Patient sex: M
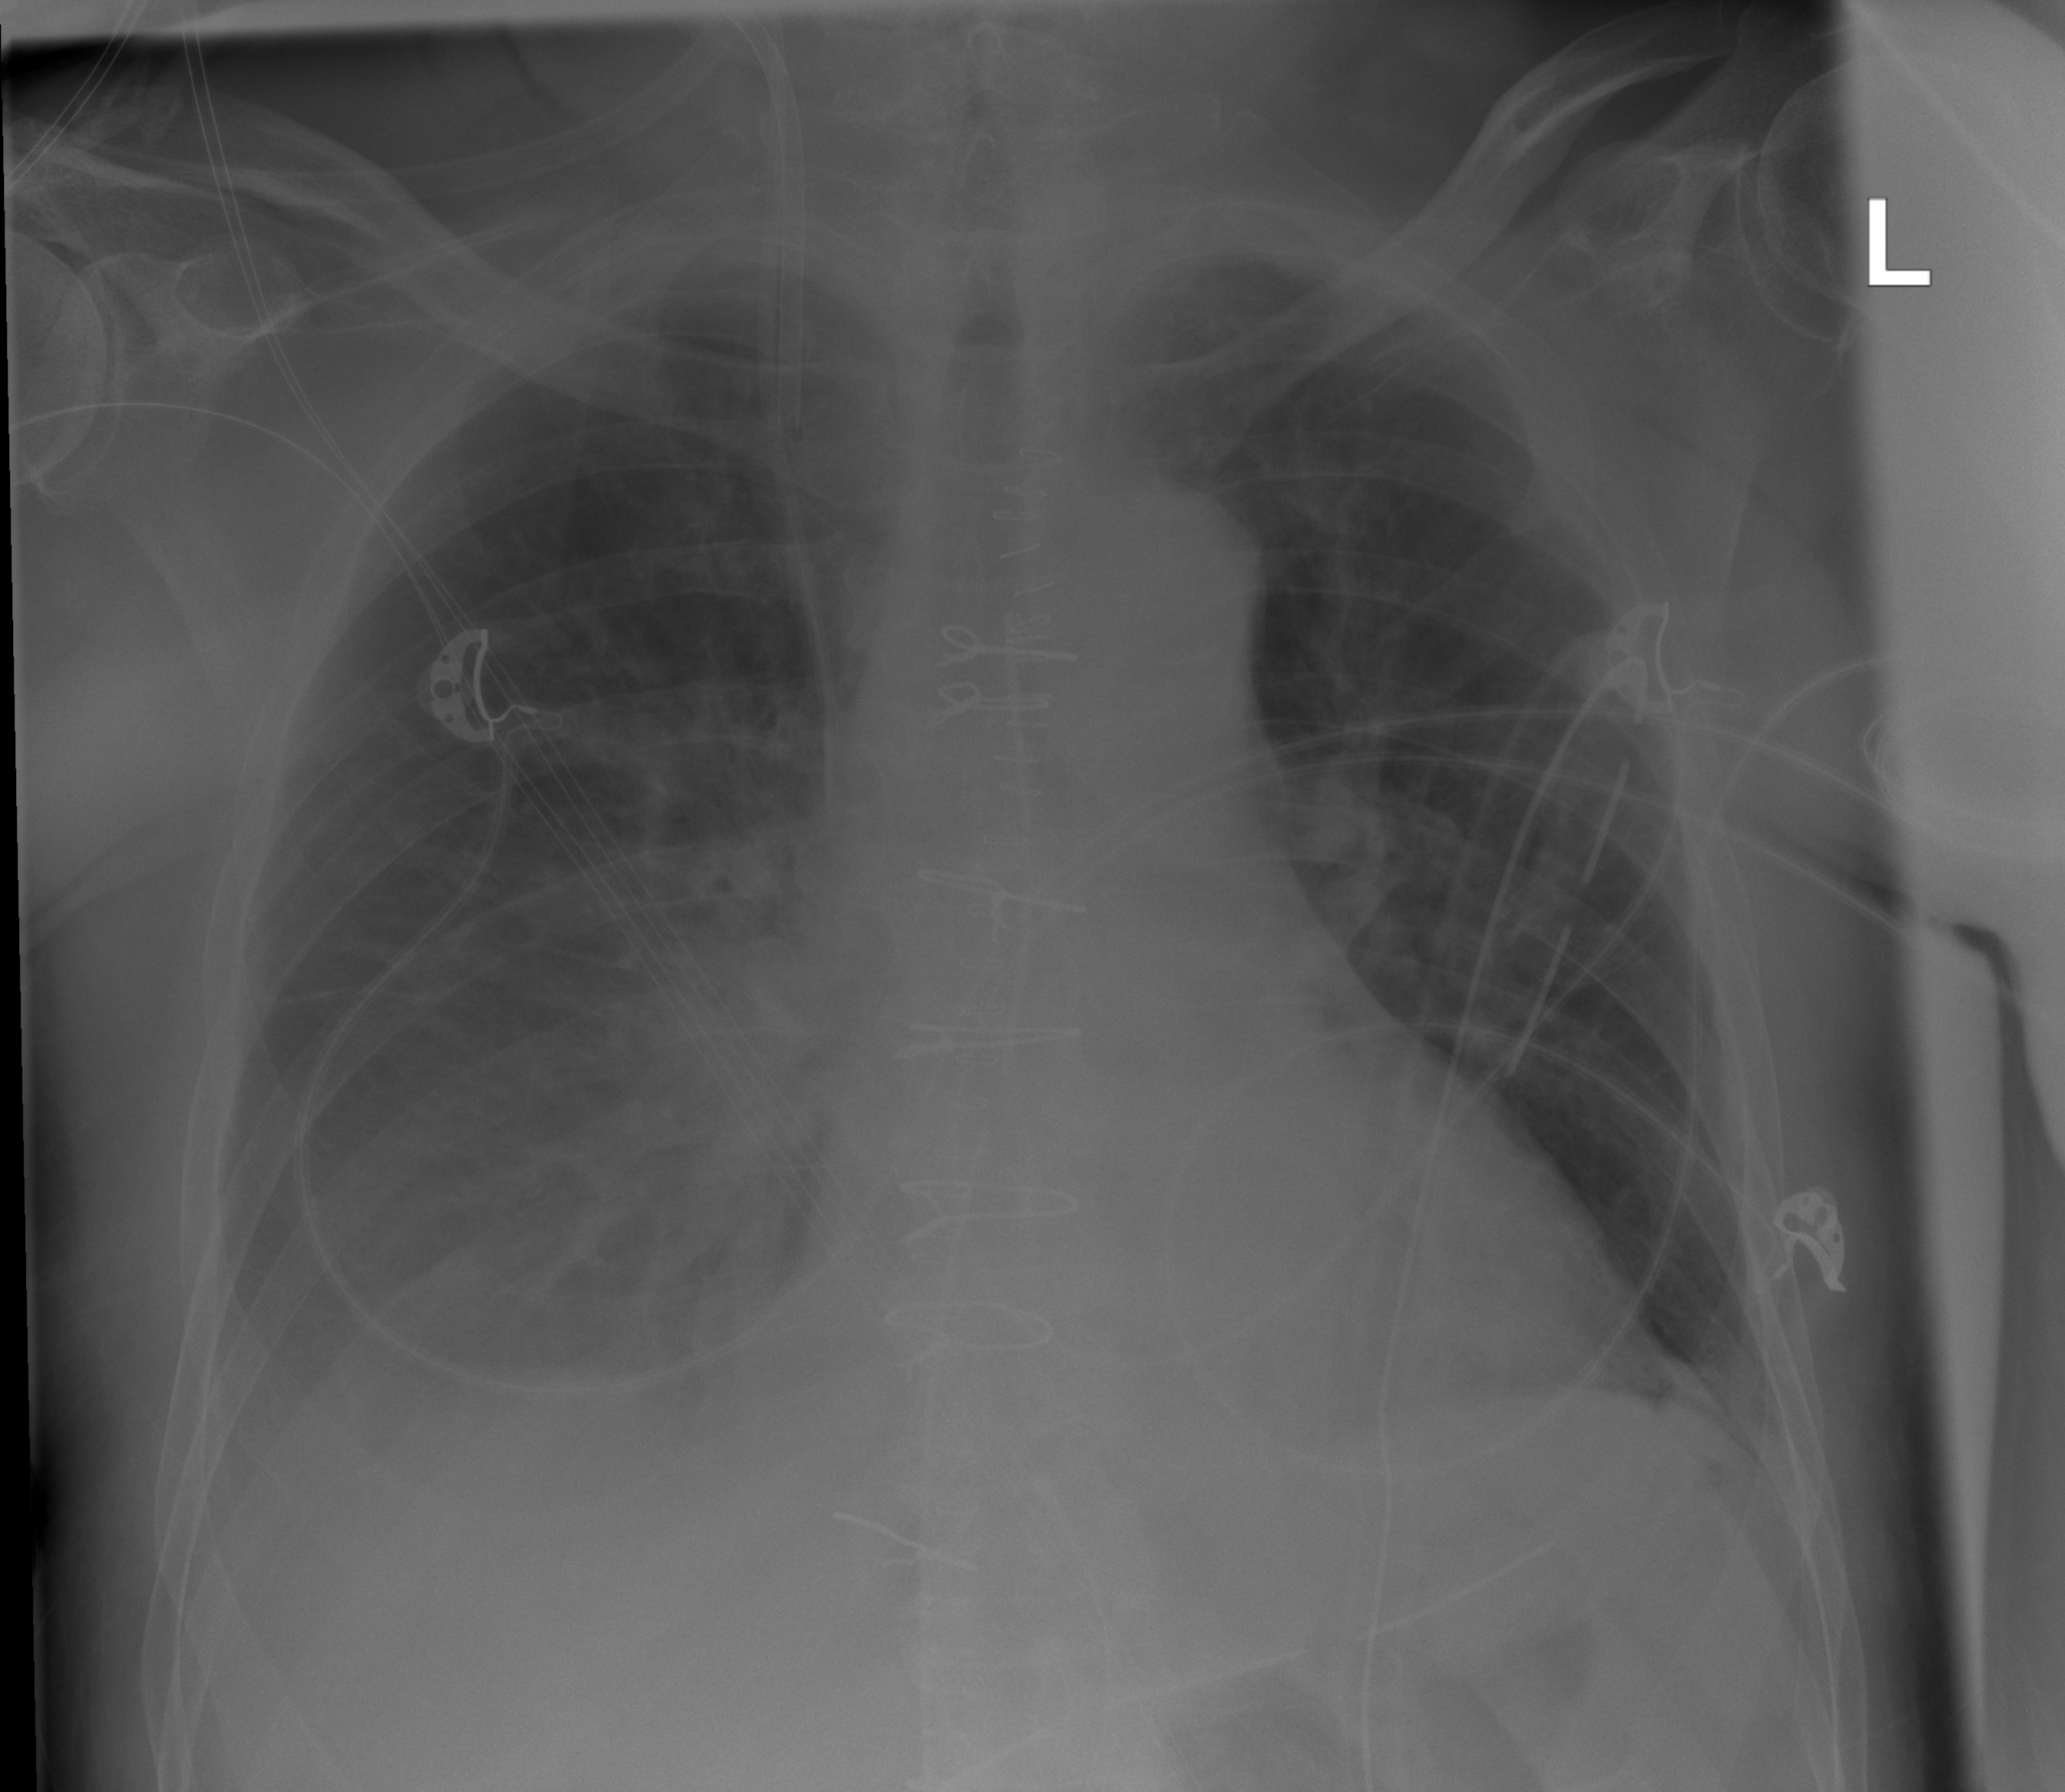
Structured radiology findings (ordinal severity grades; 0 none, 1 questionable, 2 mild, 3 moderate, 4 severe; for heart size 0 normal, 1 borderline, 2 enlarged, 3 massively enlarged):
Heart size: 2
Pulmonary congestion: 0
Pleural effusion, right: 2
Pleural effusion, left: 0
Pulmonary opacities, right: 2
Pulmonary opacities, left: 0
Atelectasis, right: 2
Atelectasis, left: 2